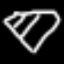
Label: diamond